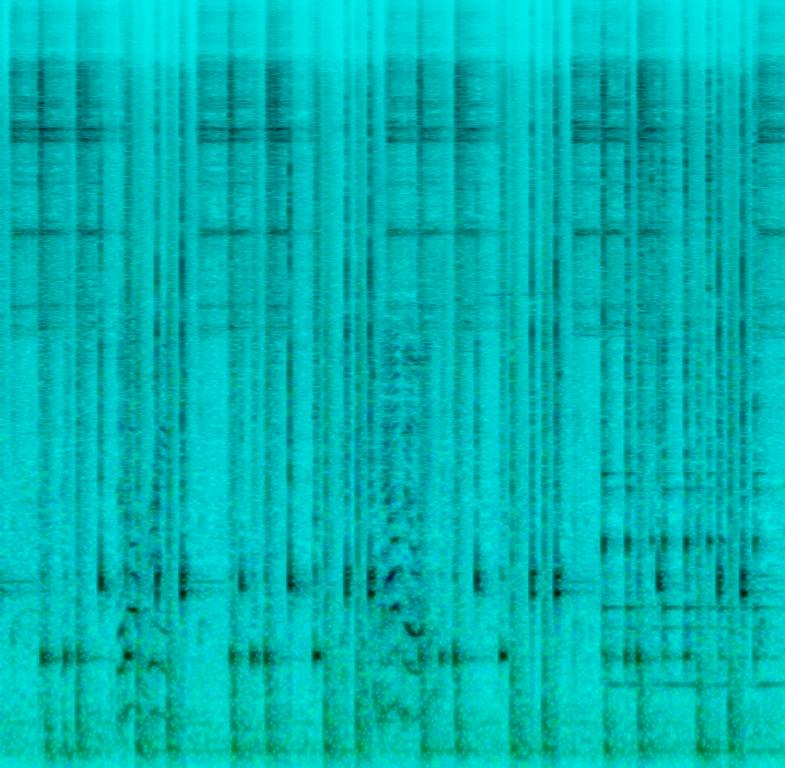
Someone is playing an acoustic drum set with a lot of different percussive sounds such as tambourine, cowbell and congos. A male voice is speaking as if explaining something. This song may be playing in a drumming class.